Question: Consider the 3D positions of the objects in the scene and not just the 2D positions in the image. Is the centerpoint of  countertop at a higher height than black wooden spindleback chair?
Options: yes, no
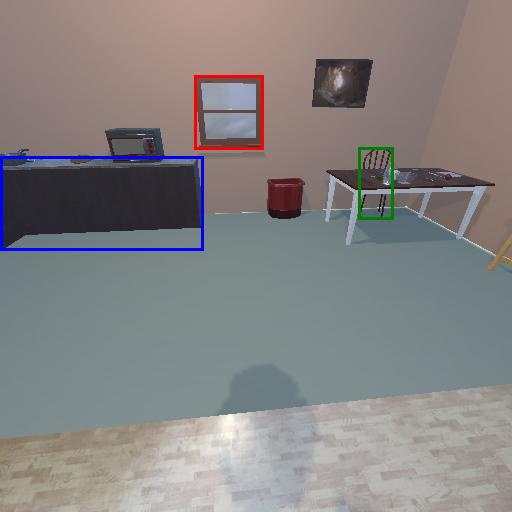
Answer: yes